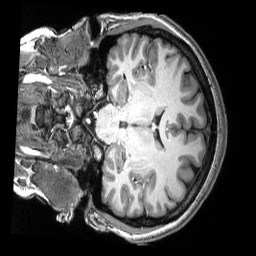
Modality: T1w
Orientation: coronal